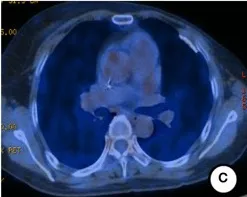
PET-CT (May 2018) scan after 6 cycles of combination treatment with trastuzumab, vinorelbine, and capecitabine. (A-F) All metastases shrank with almost no FDG uptake.
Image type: radiology (pet)